Question: It is very strange, that when I share my site url on facebook it shows me my designers name with it. I tried removing all meta tags from my html page, I removed all details of images but it still appears. I searched on facebook developers but couldn't find a solution. Please help me in this.
The url which I am sharing is <URL>

Thanks in advance.
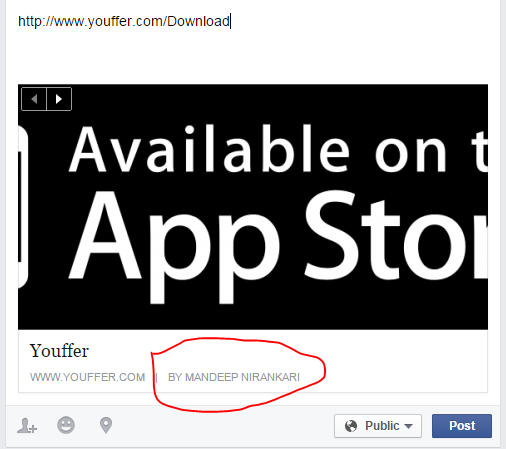
Answer: You can use the OpenGraph Debugger to re-scrape your page's information manually:
- <URL>
Enter your url, and click on . Voila!